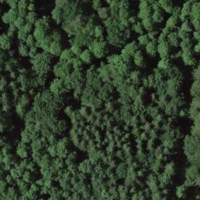
EUNIS habitat code: 44
Species observed at this site:
Dryocopus martius
Stachys sylvatica
Grypocoris sexguttatus